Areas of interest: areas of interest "University of International Economics and Trade basketball court"
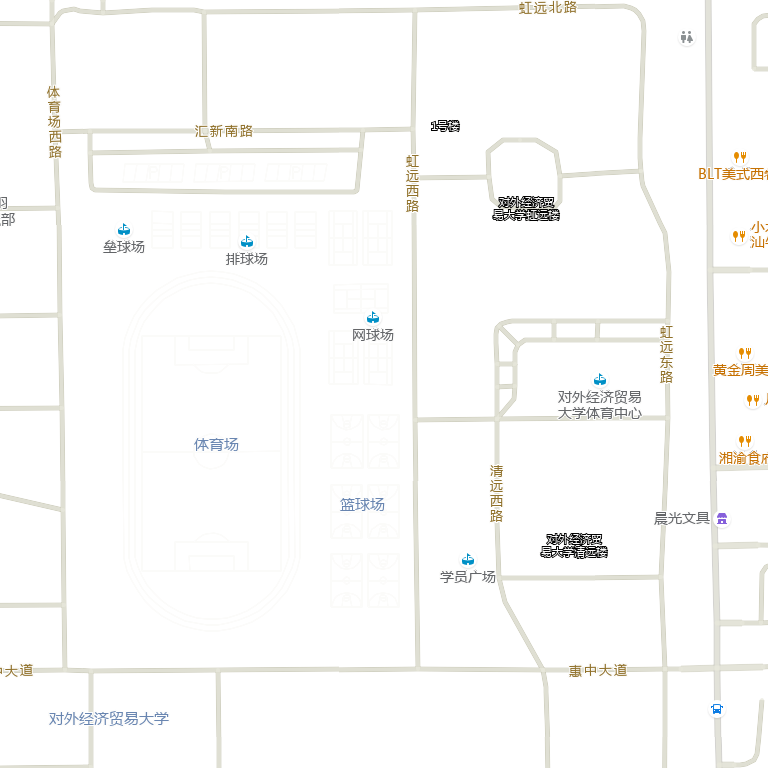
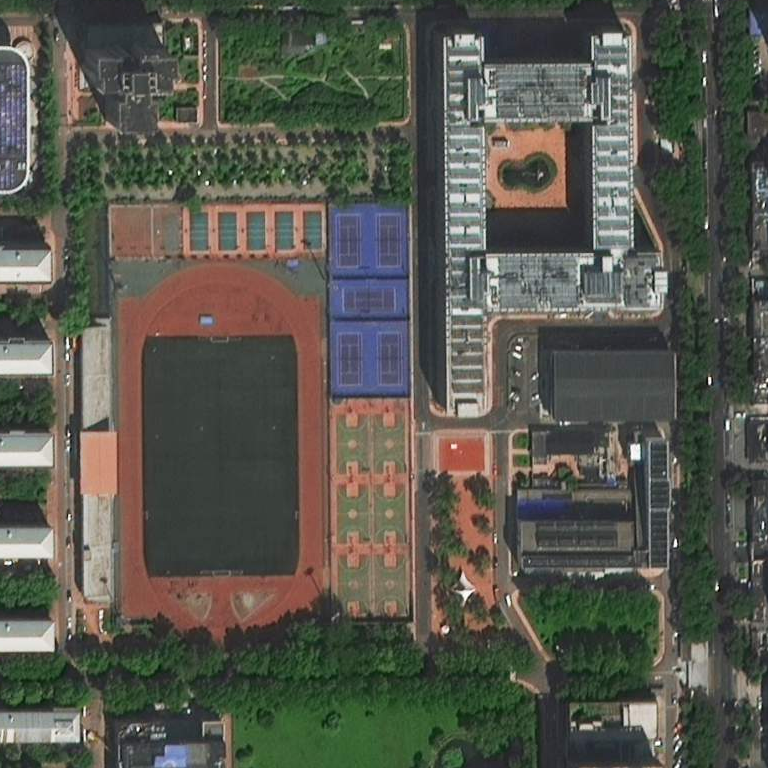